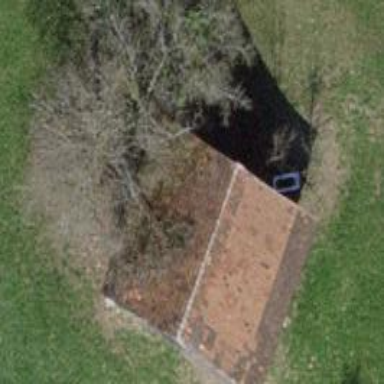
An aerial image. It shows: Shed building.